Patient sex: F
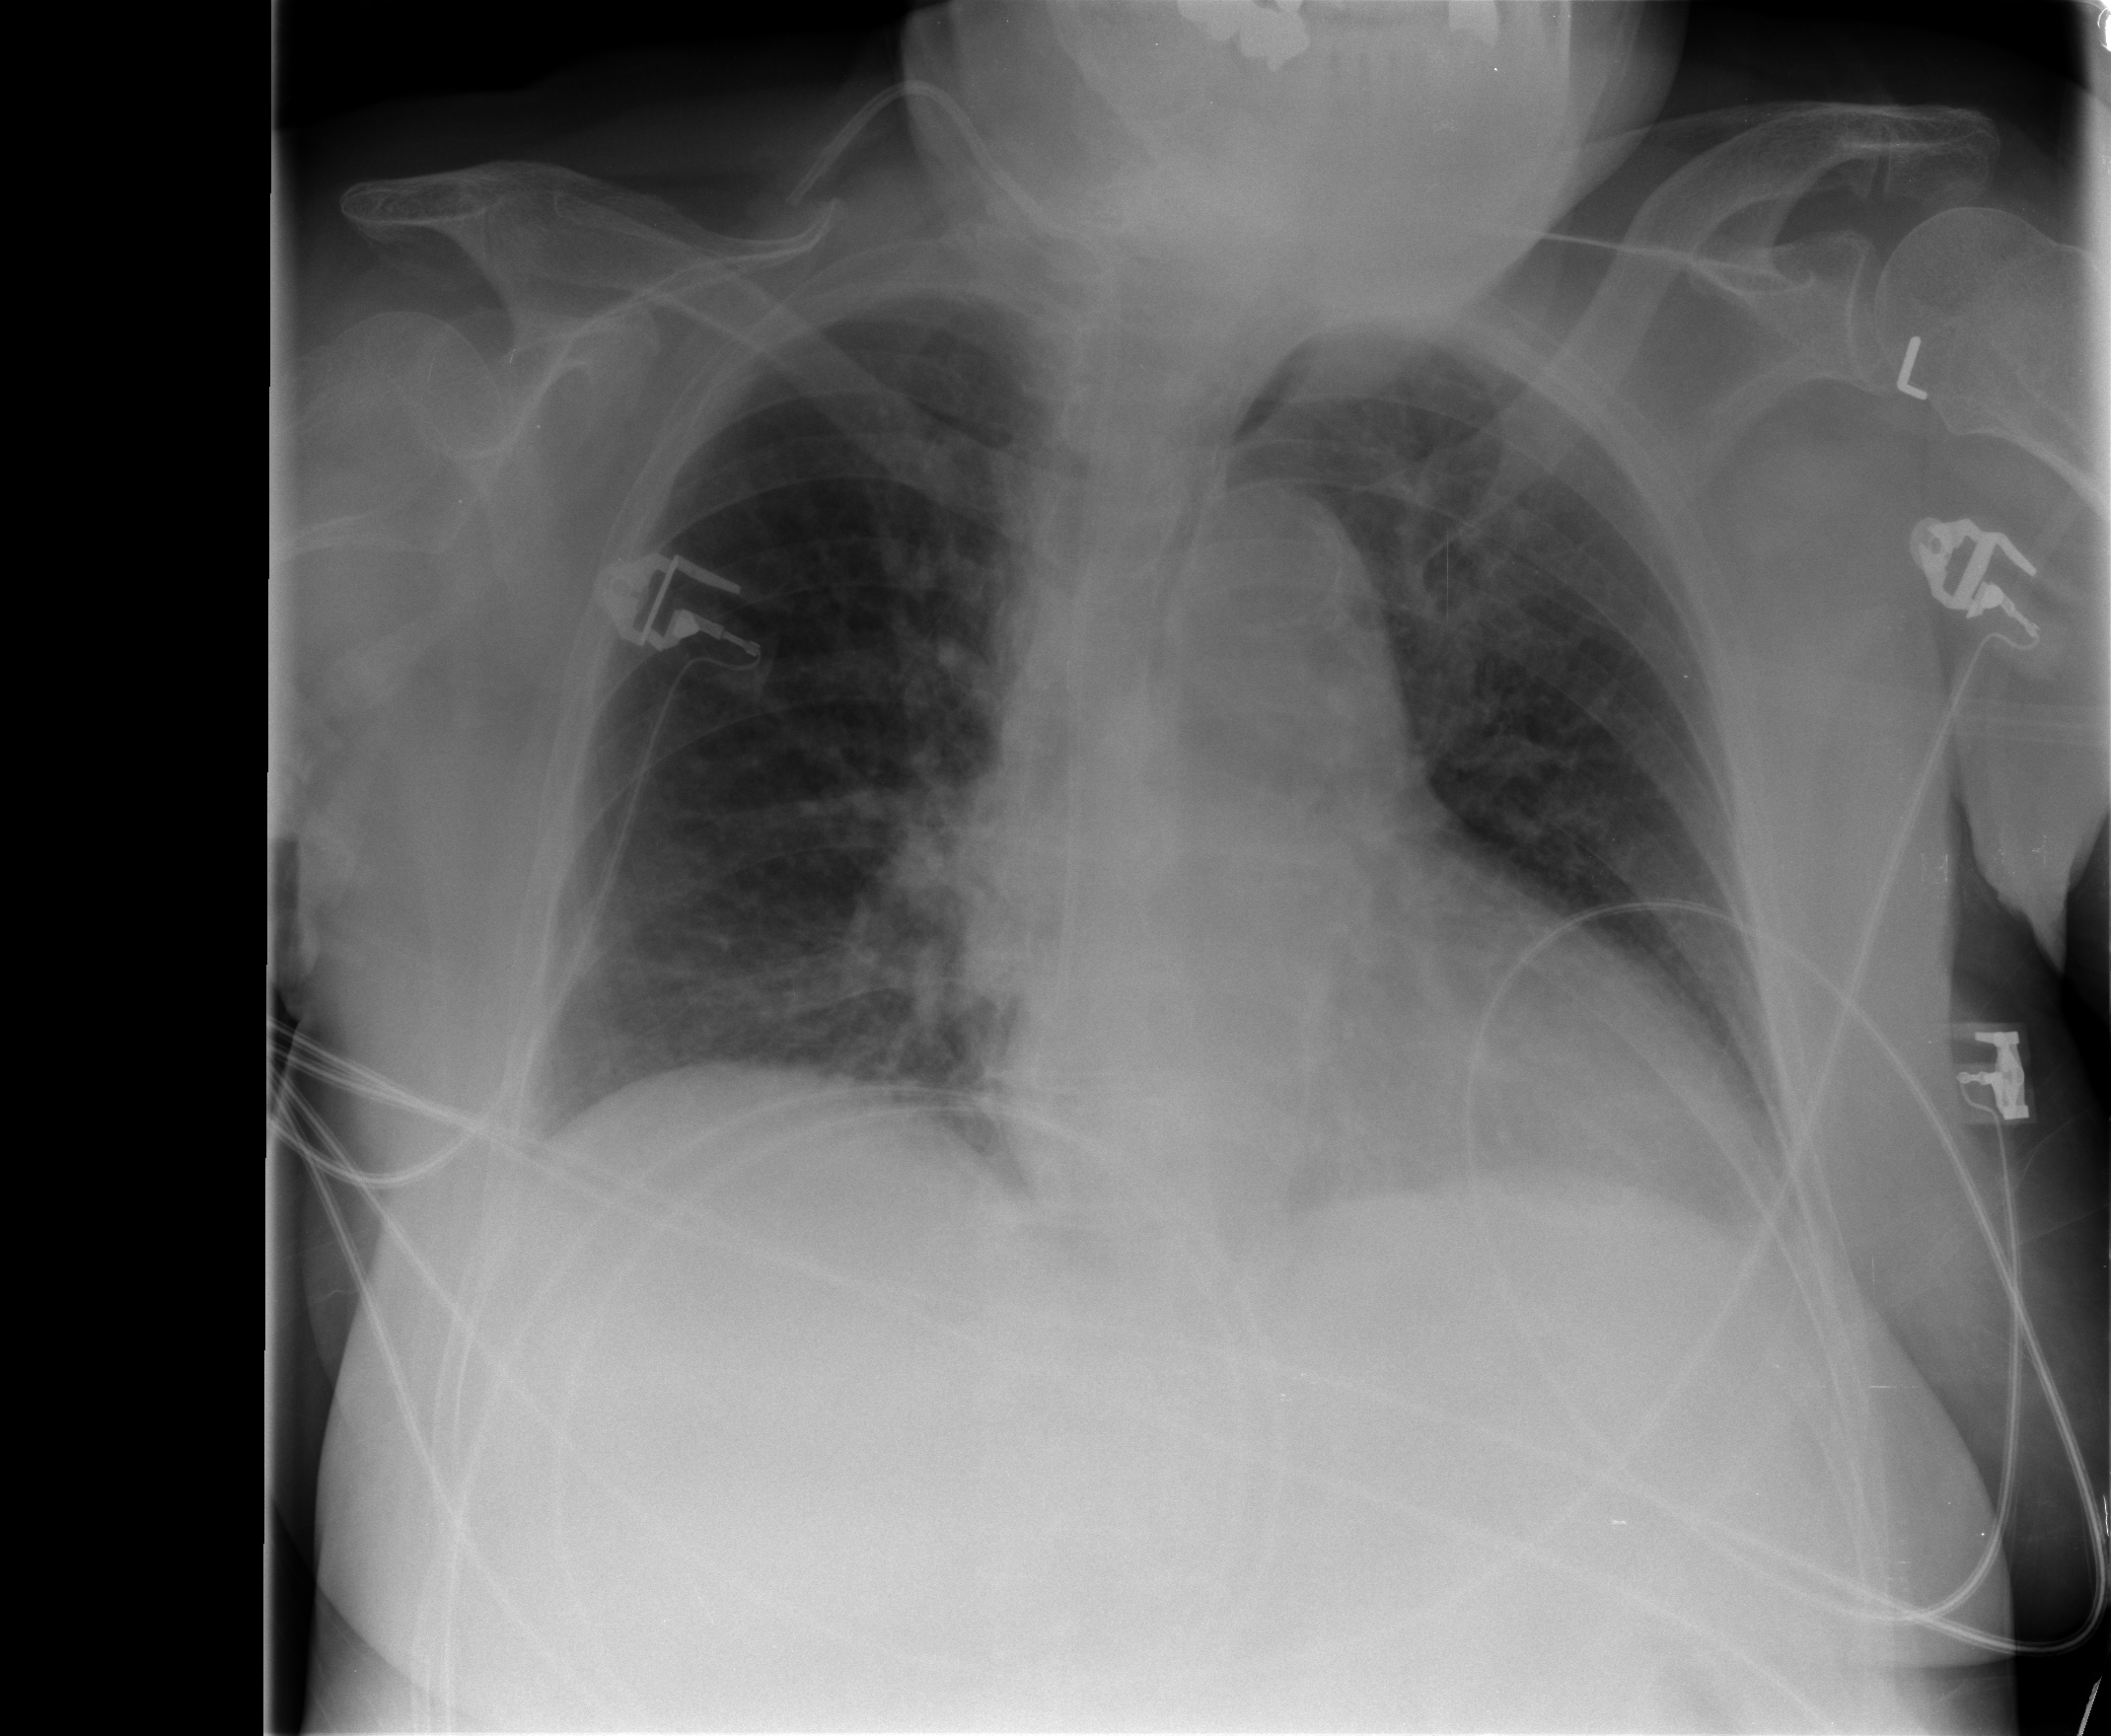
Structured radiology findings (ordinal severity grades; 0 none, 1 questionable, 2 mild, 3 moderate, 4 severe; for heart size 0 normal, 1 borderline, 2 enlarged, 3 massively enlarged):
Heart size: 0
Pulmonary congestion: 1
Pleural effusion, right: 0
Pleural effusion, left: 0
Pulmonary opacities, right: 0
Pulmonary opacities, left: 0
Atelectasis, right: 0
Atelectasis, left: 0